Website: lowes
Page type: billing-address
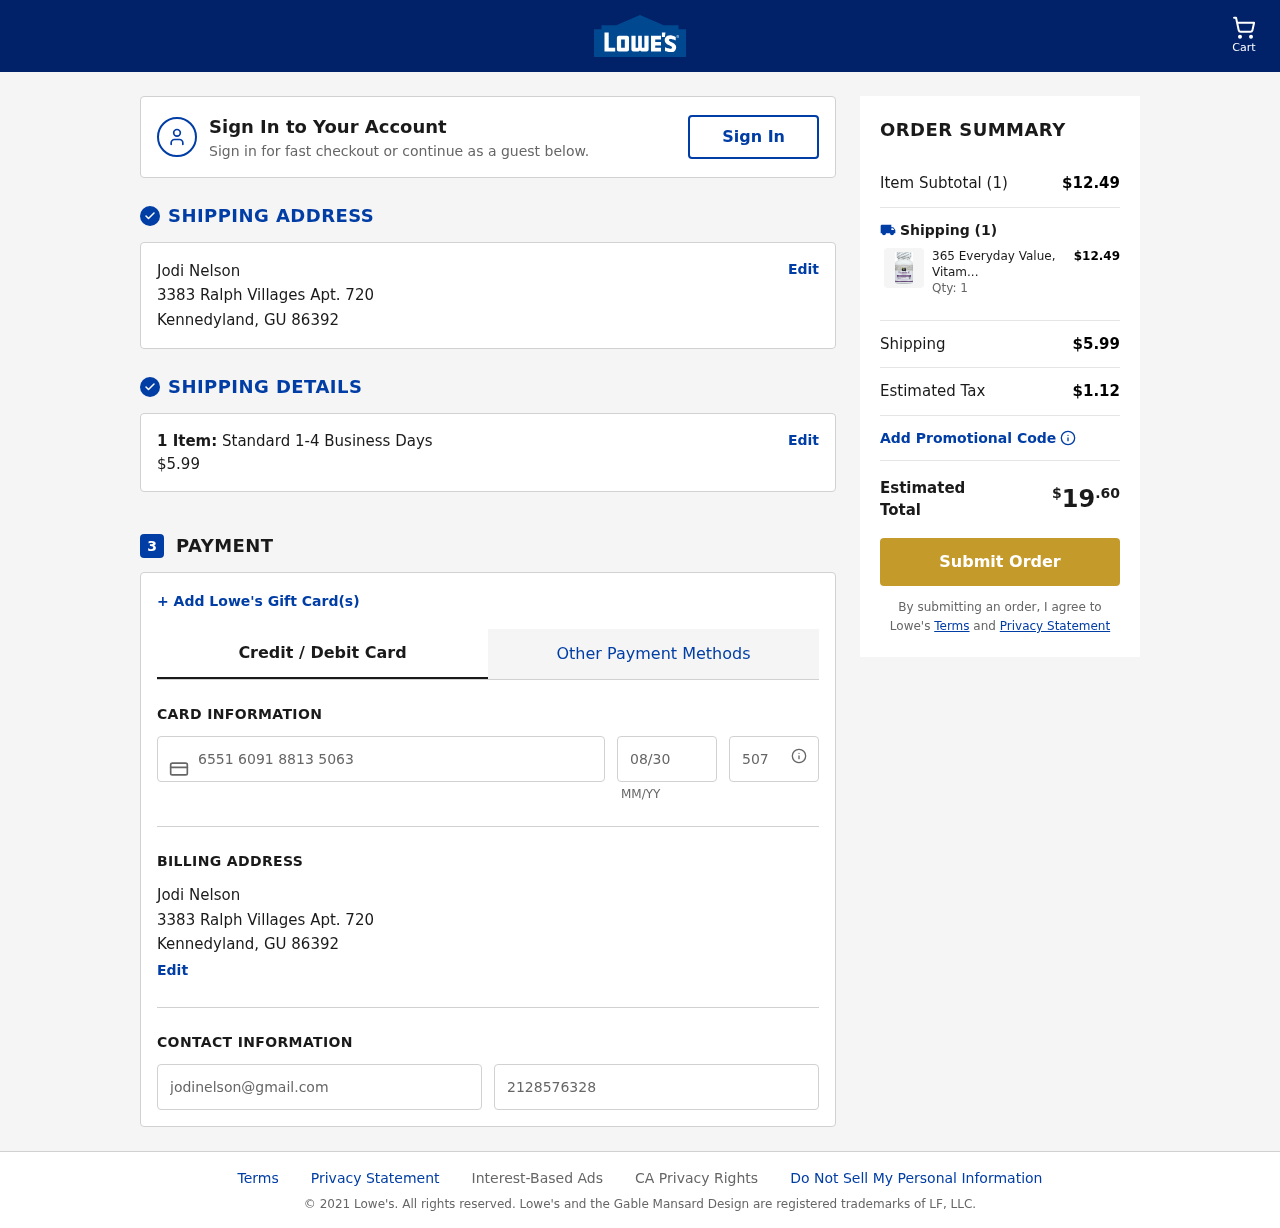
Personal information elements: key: PII_CARD_CVV
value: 507
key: PII_CARD_EXPIRY
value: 08/30
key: PII_CARD_NUMBER
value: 6551 6091 8813 5063
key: PII_CITY
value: Kennedyland
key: PII_EMAIL
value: jodinelson@gmail.com
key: PII_FULLNAME
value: Jodi Nelson
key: PII_PHONE
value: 2128576328
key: PII_POSTCODE
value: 86392
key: PII_STATE_ABBR
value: GU
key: PII_STREET
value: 3383 Ralph Villages Apt. 720
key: PII_FULLNAME2
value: Jodi Nelson
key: PII_CITY2
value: Kennedyland
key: PII_STATE_ABBR2
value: GU
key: PII_POSTCODE_FULL
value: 86392
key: PII_POSTCODE_NUMERIC
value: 86392
Product elements: key: PRODUCT1_NAME
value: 365 Everyday Value, Vitamin K 120mcg, 100 ct
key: PRODUCT1_PRICE
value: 12.49
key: PRODUCT1_QUANTITY
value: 1
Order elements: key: ORDER_NUM_ITEMS
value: Cart
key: ORDER_NUM_ITEMS
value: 1 Item:
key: ORDER_NUM_ITEMS
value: Item Subtotal (1)
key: ORDER_SHIPPING_COST
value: $5.99
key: ORDER_SUBTOTAL
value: $12.49
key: ORDER_TAX
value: $1.12
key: ORDER_TOTAL
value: $19.60